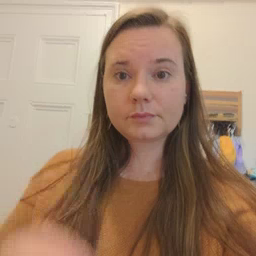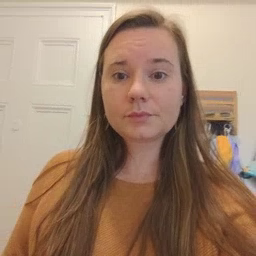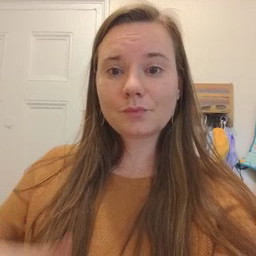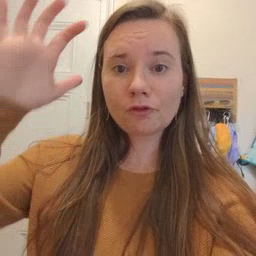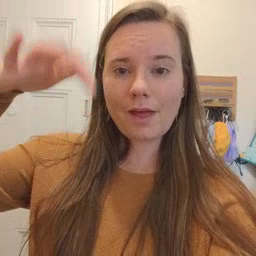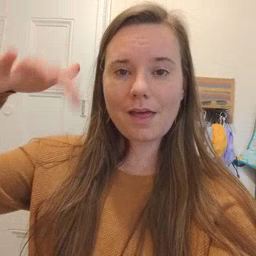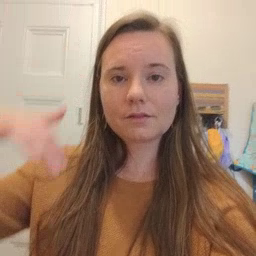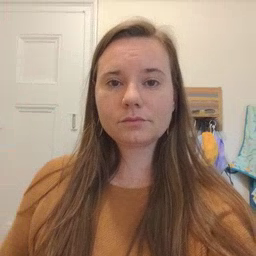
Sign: rain